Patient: sex F, age 59
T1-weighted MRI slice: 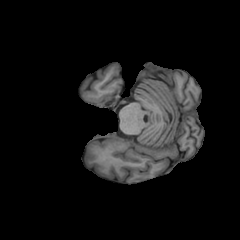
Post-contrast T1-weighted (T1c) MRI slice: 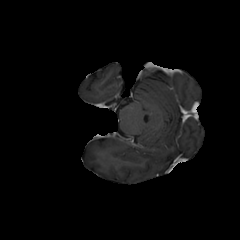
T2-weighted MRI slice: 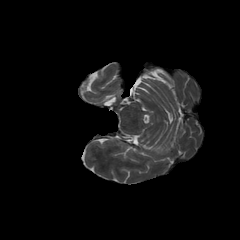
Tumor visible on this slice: no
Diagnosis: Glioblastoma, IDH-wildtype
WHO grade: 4